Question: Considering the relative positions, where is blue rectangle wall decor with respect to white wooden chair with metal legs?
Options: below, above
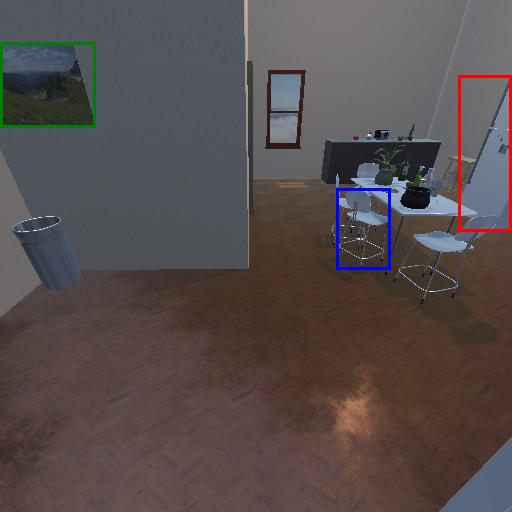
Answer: below